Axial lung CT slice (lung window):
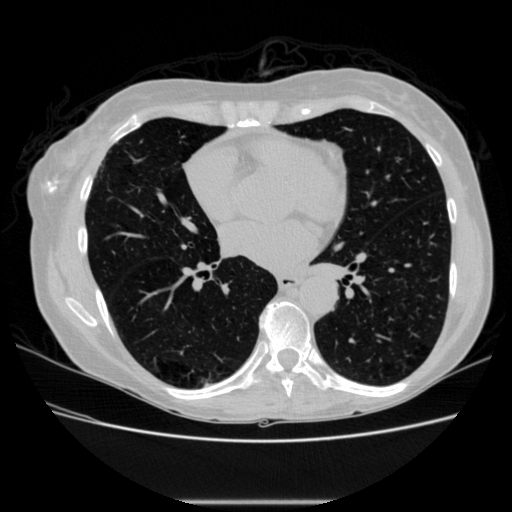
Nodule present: no